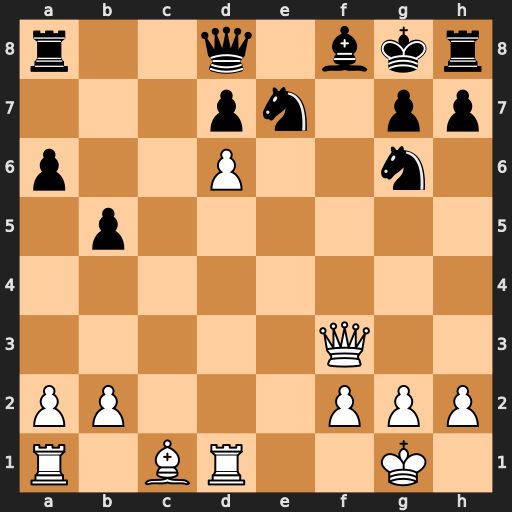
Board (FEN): r2q1bkr/3pn1pp/p2P2n1/1p6/8/5Q2/PP3PPP/R1BR2K1
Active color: w
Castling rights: -
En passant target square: -
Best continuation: Qb3+ Nd5 Qxd5#